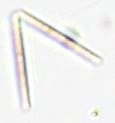
Label: Thalassionema